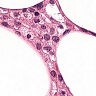
Metastatic tissue present: no